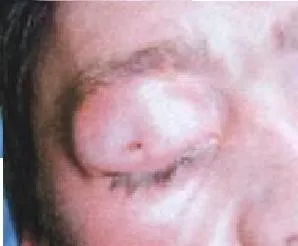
Patients eye after complete removal of the wire.
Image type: medical_photograph (other_medical_photograph)